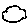
Label: cloud